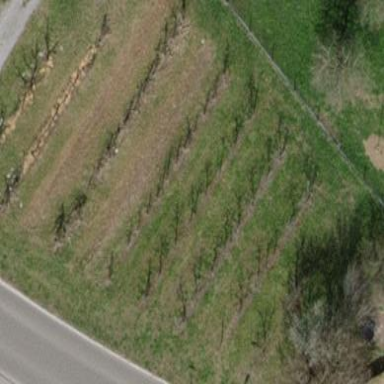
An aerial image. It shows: Orchard.